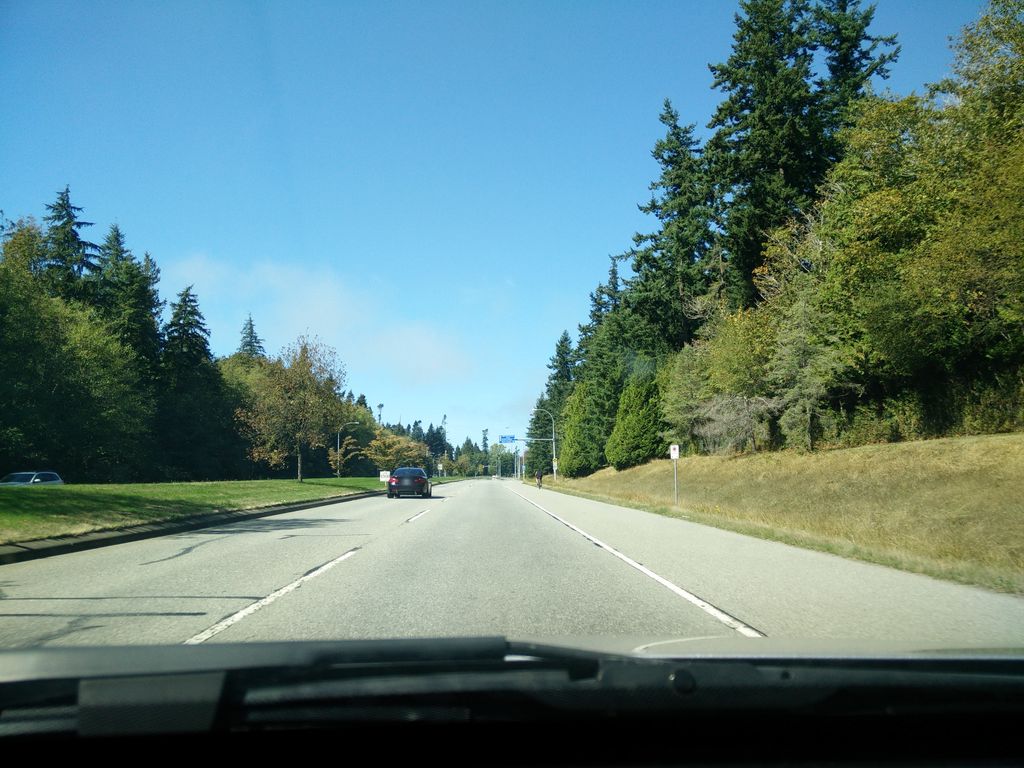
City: vancouver